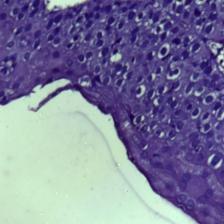
Diagnosis: OSCC